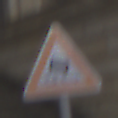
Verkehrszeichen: SchleuderOderRutschgefahr
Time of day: Midday
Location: Outdoor (Urban)
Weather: Overcast
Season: NotSpecified
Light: Natural